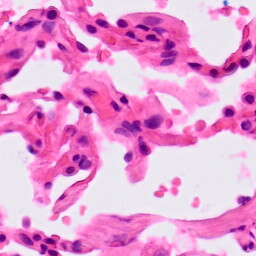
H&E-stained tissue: Lung